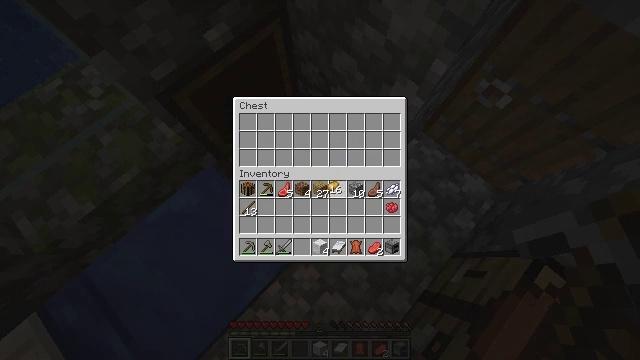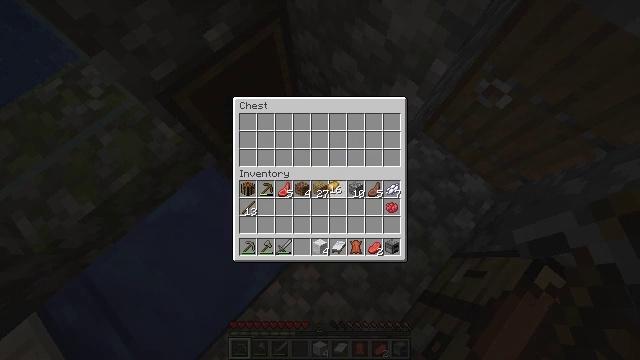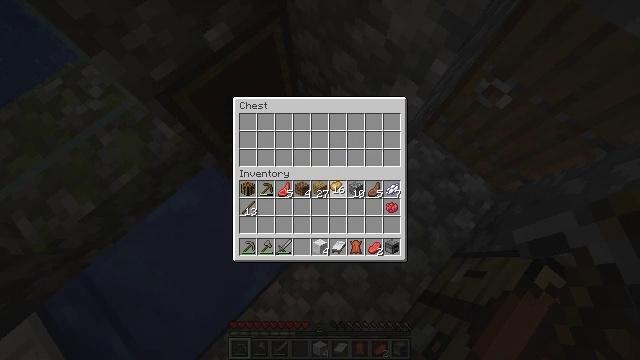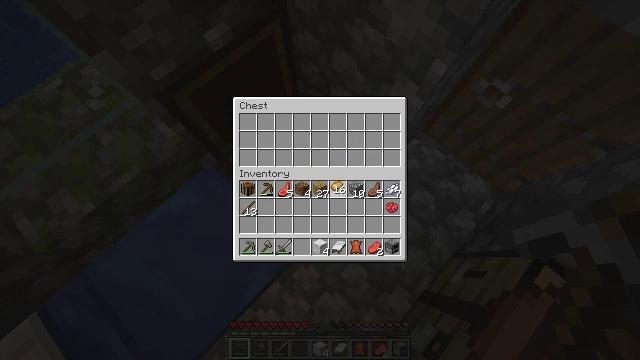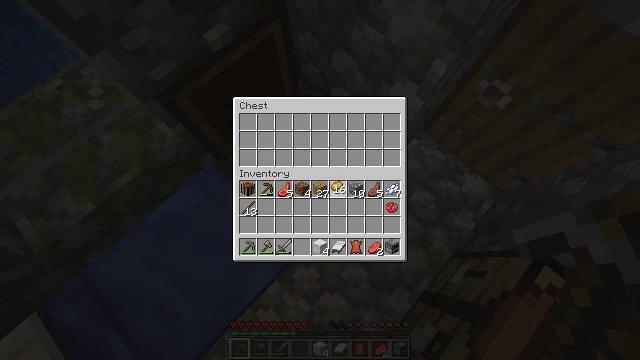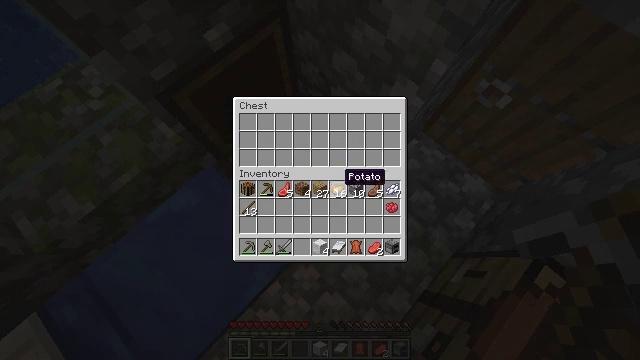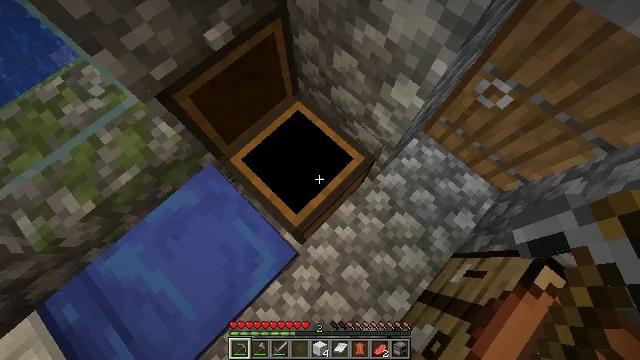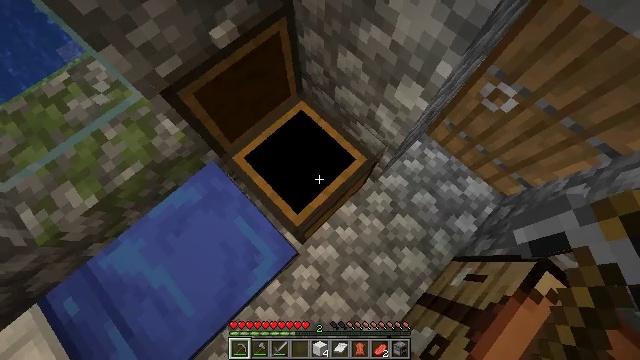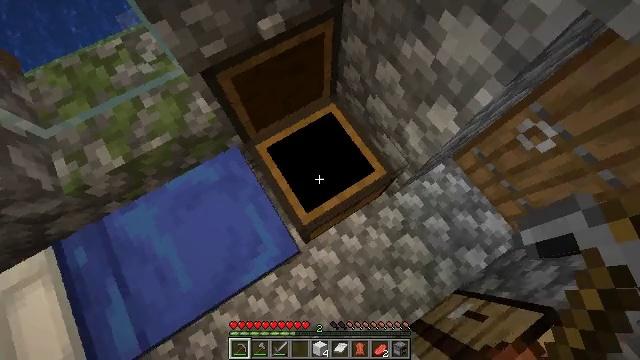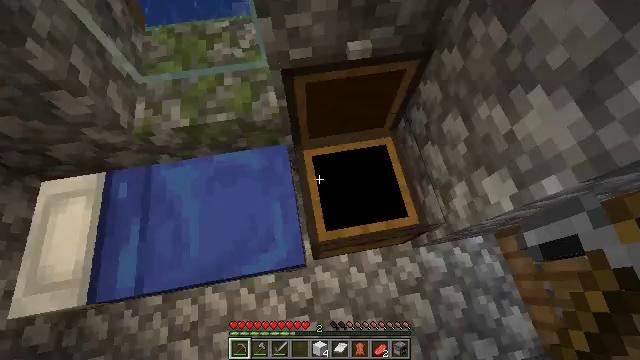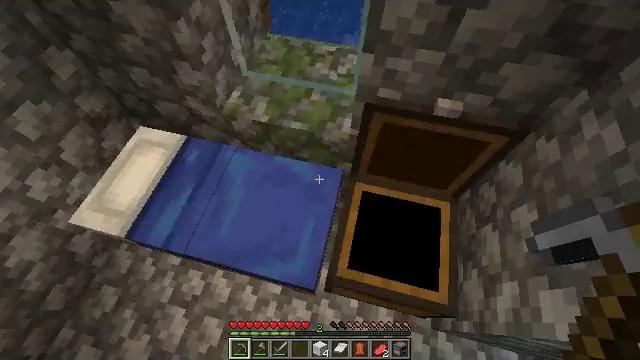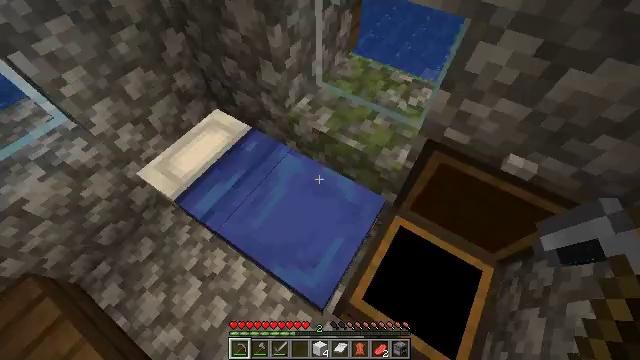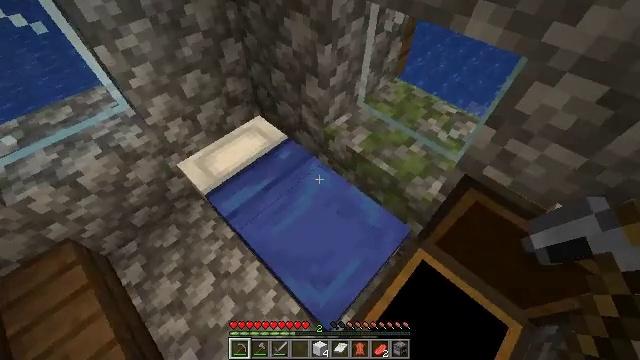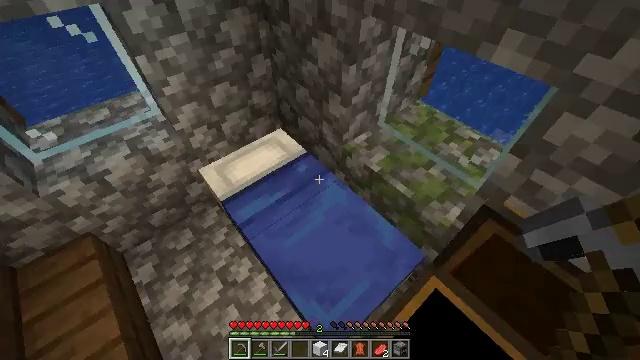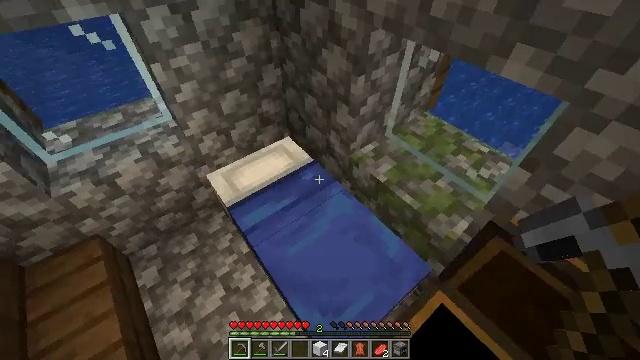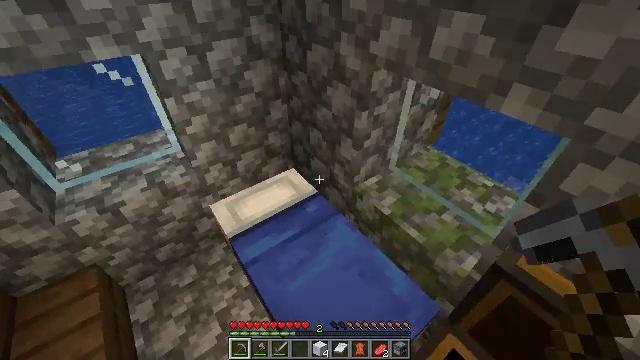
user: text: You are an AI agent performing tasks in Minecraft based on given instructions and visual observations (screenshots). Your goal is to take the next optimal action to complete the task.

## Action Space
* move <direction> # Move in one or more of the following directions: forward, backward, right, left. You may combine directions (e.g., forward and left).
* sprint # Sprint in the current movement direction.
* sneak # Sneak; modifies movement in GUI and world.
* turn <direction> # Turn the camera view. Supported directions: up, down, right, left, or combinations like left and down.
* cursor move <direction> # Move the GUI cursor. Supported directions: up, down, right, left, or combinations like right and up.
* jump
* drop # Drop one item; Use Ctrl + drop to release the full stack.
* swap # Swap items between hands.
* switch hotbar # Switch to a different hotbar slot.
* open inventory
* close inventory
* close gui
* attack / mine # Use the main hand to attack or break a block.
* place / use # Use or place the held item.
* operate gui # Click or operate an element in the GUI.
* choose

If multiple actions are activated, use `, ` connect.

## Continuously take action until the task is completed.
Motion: motion action
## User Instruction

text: Retrieve the blue bed from the ground.
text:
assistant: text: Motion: no_op
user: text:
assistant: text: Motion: no_op
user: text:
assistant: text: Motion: operate gui
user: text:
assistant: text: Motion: operate gui
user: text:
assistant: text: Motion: no_op
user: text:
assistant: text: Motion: no_op
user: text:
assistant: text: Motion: turn left, close gui
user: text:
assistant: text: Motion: turn left
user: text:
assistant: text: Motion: turn left and up
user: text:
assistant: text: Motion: turn left and up
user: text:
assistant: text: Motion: turn left and up
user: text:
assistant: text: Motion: turn left and up
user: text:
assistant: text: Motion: turn left and up
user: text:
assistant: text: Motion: turn left and up
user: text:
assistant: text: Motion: turn left and up
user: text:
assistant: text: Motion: move left, turn up
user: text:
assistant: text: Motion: move left, turn right
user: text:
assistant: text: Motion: move left, turn right and down
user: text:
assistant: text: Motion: move left, turn right and down
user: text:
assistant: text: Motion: turn right and down
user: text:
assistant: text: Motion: turn right, attack / mine
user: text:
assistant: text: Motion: turn right and down, attack / mine
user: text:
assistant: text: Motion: turn right and down, attack / mine
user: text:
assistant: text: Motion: turn right, attack / mine
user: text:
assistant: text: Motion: attack / mine
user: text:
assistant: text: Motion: attack / mine
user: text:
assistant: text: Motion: attack / mine
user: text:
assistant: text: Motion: attack / mine
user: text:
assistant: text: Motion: attack / mine
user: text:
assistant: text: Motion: attack / mine